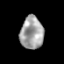
Tissue: prostate
Cell type: Epithelial cells
Senescence score: 0.3553
Nuclear area (px): 741
Mean DAPI intensity: 161.717